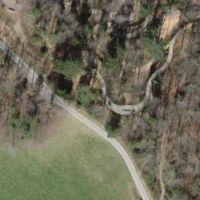
EUNIS habitat code: 41
Species observed at this site:
Fagus sylvatica
Silene nutans
Fringilla coelebs